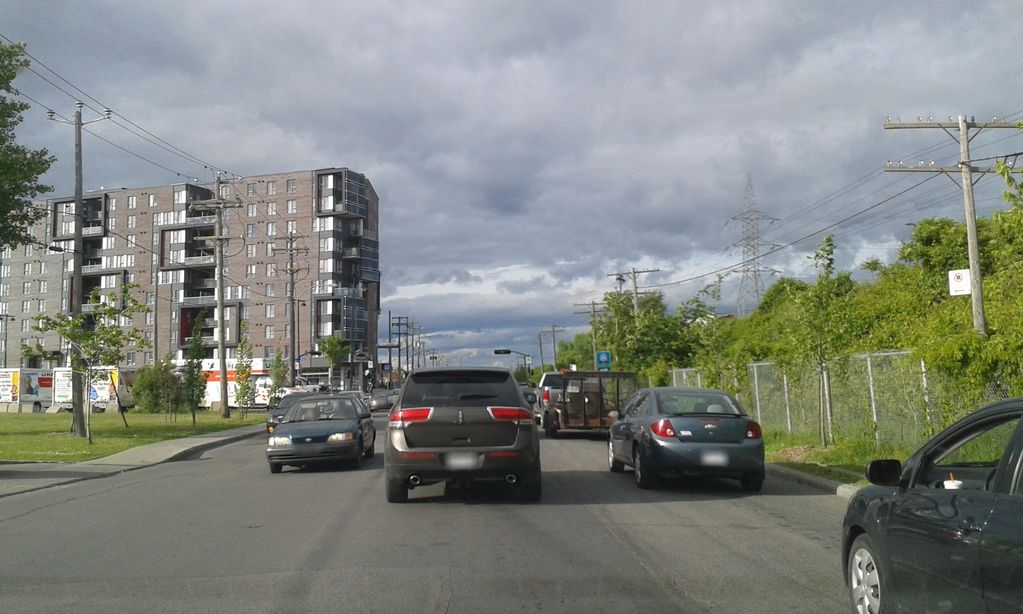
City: montreal